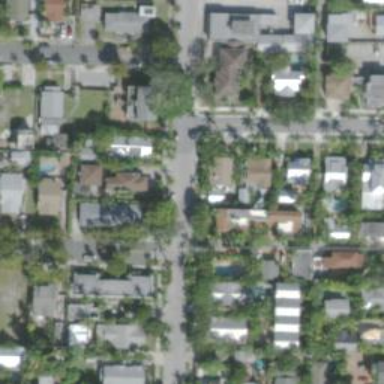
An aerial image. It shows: Living street.